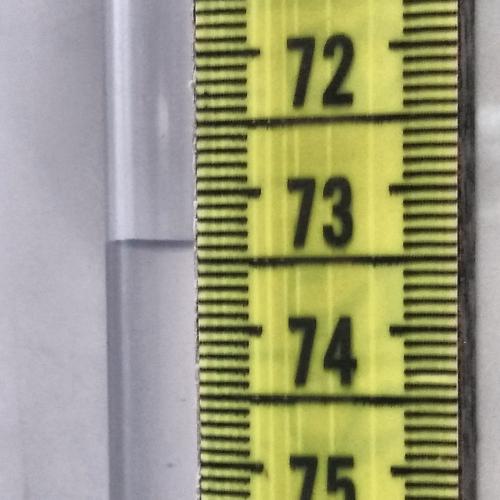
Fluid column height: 73.4 cm